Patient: sex F, age 62
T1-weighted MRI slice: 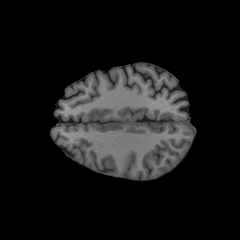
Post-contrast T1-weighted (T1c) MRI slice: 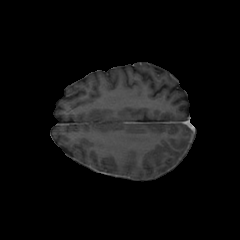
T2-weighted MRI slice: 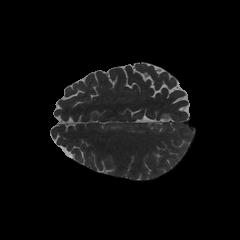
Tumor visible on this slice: no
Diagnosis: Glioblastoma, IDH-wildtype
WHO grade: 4